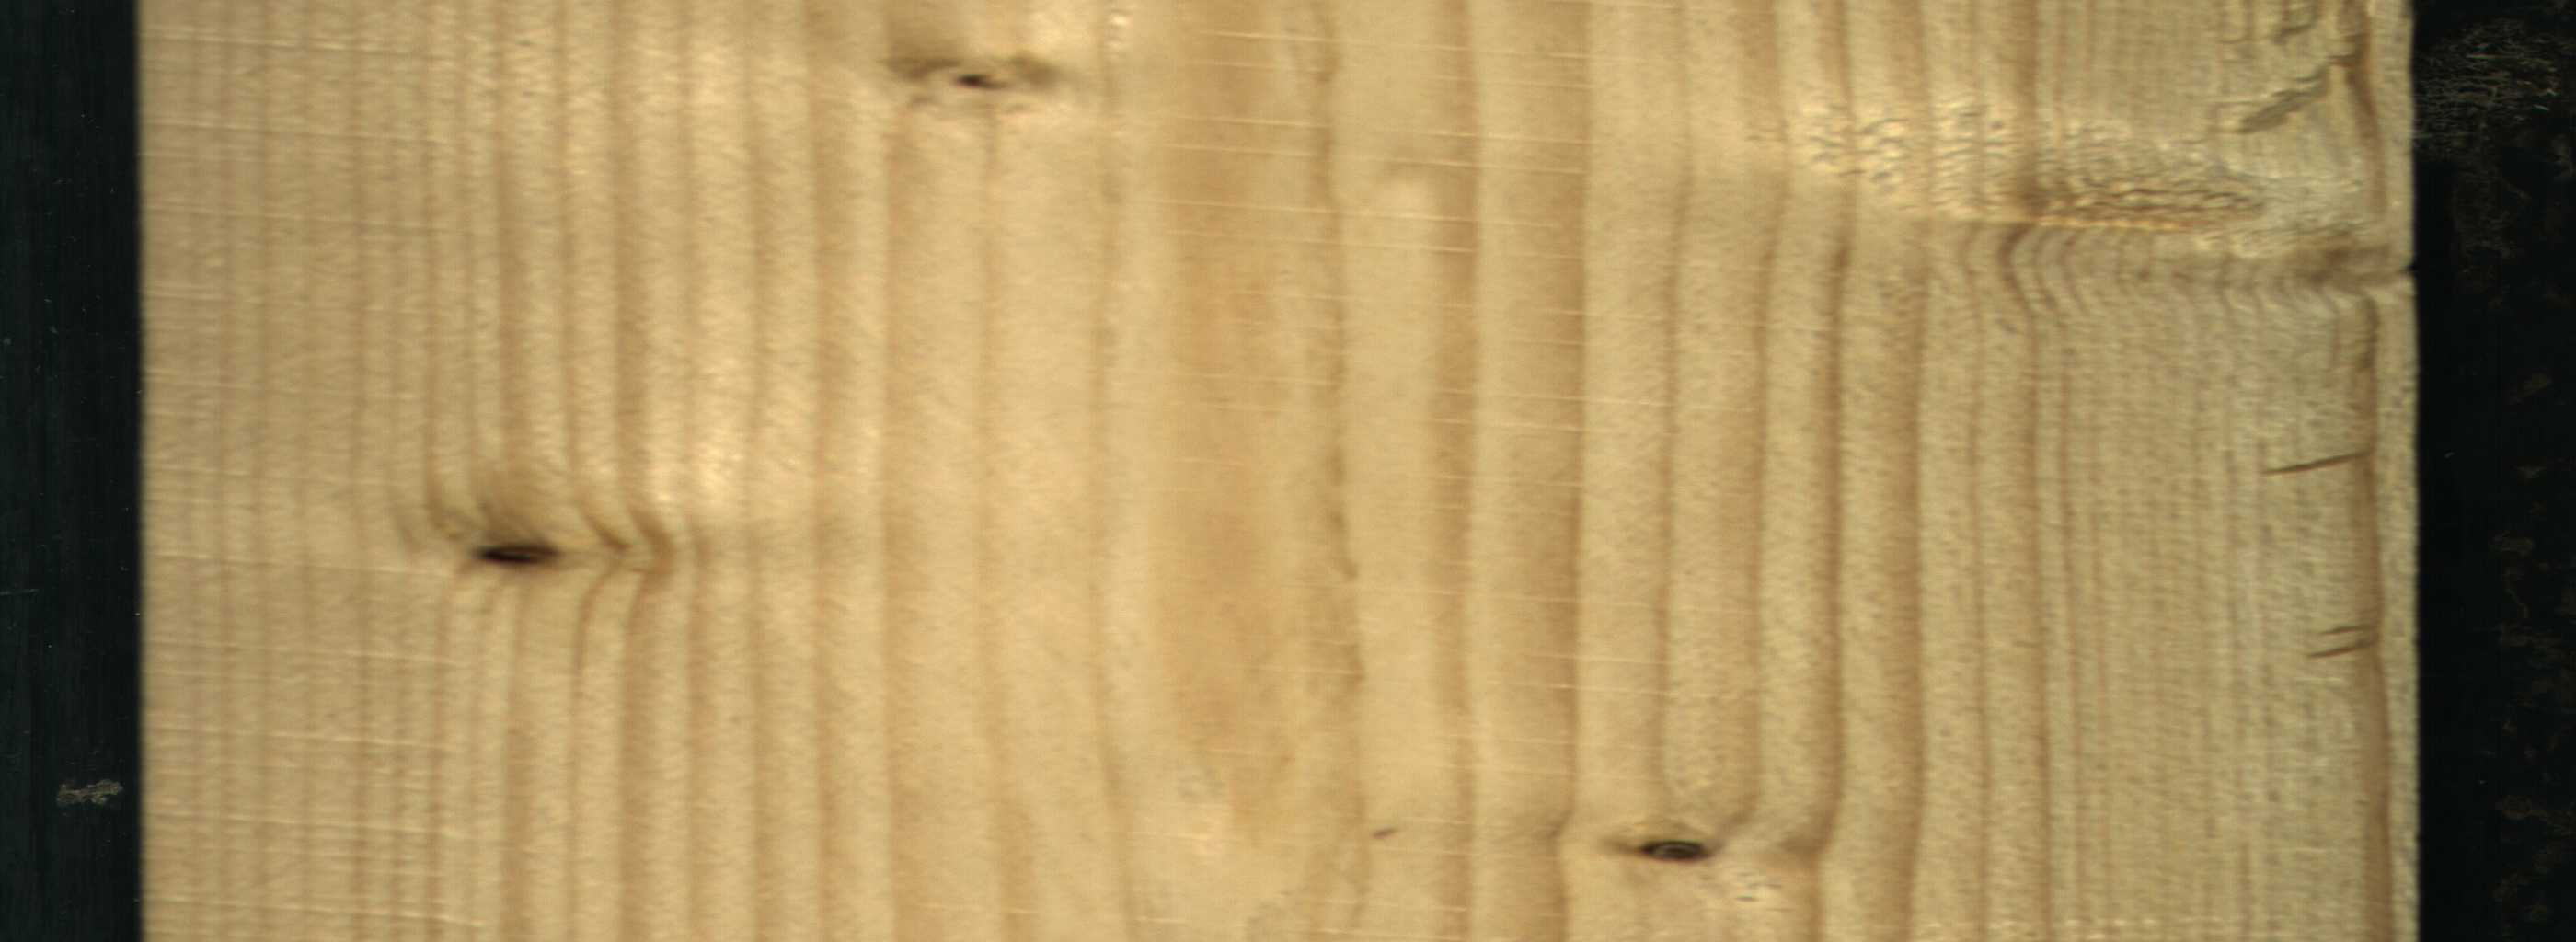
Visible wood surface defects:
Dead_Knot
Dead_Knot
Live_Knot